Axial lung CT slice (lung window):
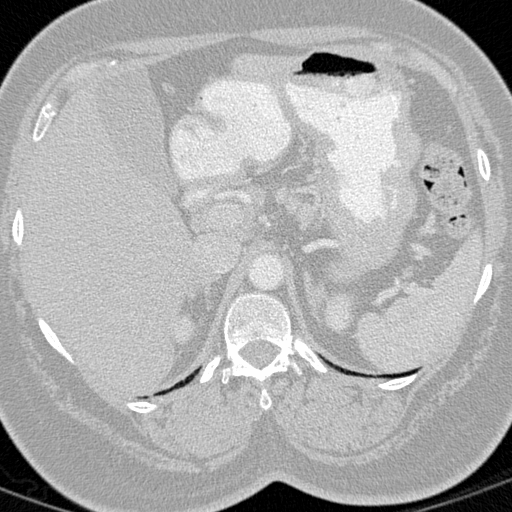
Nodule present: no